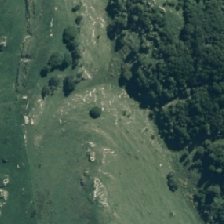
Land cover: low_producing_grassland